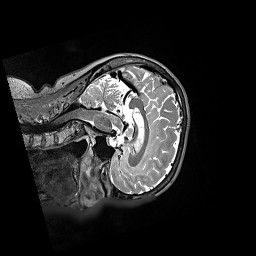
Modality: T2w
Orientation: sagittal
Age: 58
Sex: male